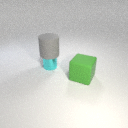
small cyan metal cylinder below large gray rubber cylinder